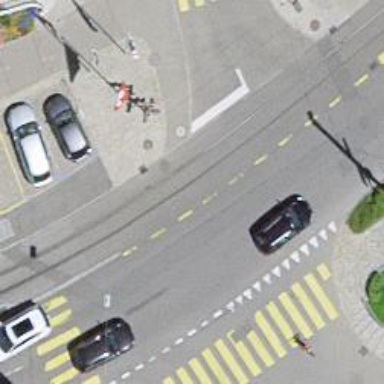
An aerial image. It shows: Railway level crossing.